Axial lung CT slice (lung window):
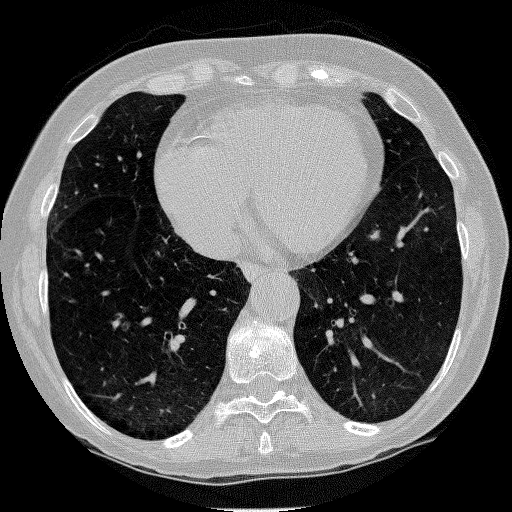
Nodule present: no